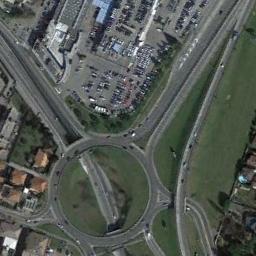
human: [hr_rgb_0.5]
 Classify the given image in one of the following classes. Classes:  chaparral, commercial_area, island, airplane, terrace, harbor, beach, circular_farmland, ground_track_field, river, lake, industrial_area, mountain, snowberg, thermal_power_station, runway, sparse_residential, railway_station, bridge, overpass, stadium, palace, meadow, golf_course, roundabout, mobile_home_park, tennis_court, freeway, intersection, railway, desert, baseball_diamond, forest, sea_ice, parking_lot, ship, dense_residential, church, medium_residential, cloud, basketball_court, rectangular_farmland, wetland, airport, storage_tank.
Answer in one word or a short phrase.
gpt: roundabout